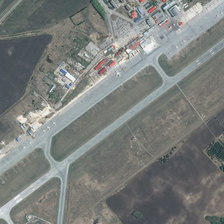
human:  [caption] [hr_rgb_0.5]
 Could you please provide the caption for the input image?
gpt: some planes are in an airport near some buildings .

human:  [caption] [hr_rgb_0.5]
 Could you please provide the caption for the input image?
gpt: some planes are in an airport near some buildings .

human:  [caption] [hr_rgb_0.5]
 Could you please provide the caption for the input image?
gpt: some planes are in an airport near some buildings .

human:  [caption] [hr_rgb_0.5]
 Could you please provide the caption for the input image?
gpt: some planes are in an airport near some buildings .

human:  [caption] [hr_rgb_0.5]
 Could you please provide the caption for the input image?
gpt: some planes are in an airport near some buildings .